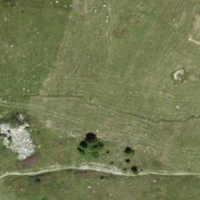
EUNIS habitat code: 23
Species observed at this site:
Parnassia palustris
Silene nutans
Acer pseudoplatanus